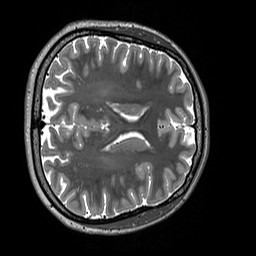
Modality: T2w
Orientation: axial
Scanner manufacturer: siemens
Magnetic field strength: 3 T
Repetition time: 3.2 s
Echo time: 0.451 s